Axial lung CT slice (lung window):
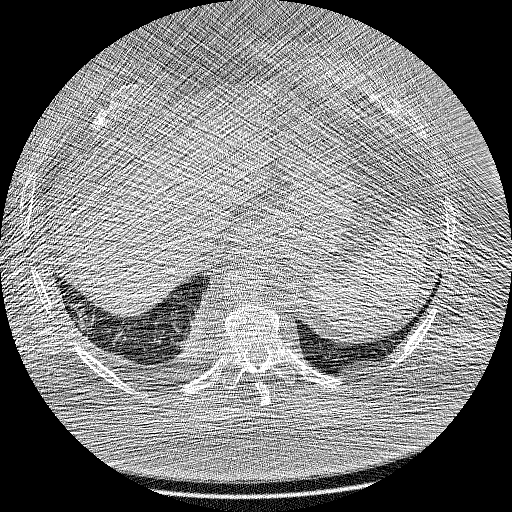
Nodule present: no